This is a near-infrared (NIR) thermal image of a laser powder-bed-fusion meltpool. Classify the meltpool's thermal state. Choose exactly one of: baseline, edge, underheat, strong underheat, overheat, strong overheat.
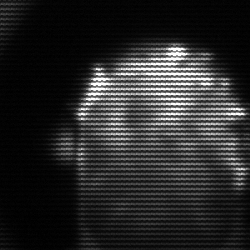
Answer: baseline